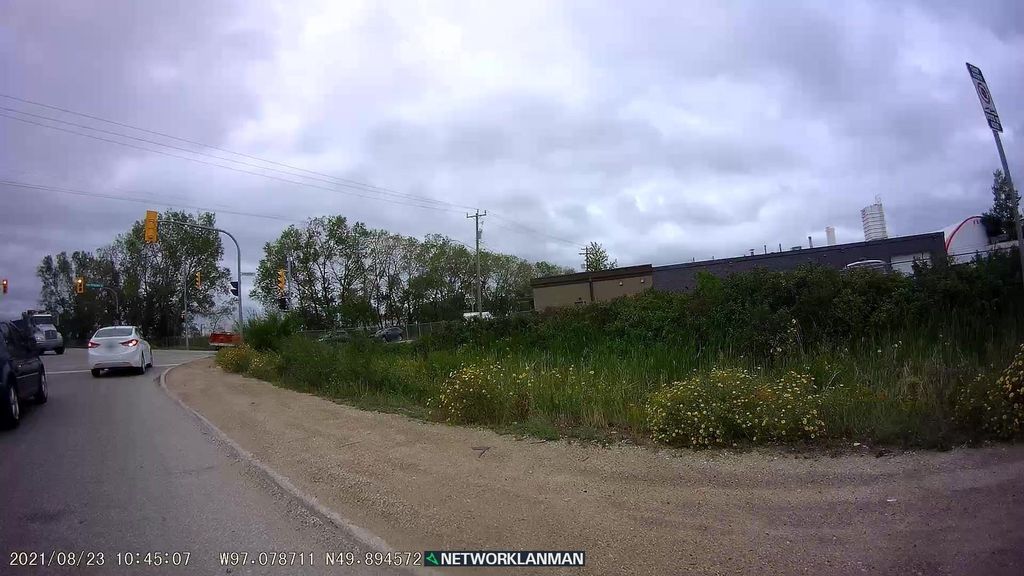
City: winnipeg